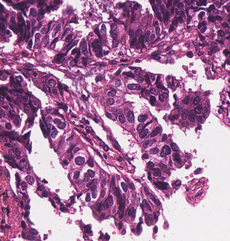
Tumor epithelial tissue: yes
Tumor-associated stroma tissue: yes
Normal tissue: no